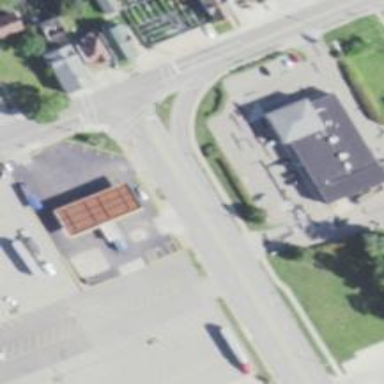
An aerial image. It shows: Asphalt road with primary designation. There is sidewalk on the left side.